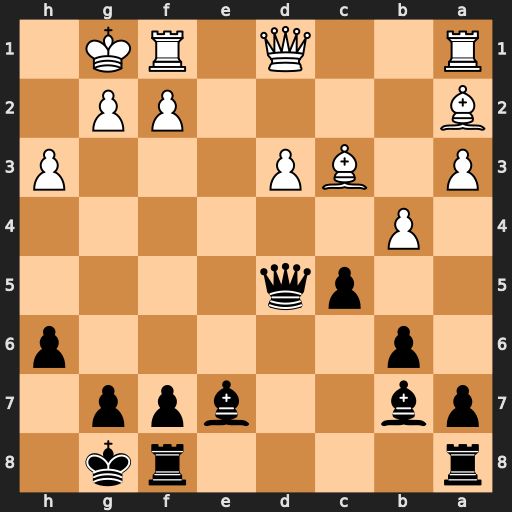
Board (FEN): r4rk1/pb2bpp1/1p5p/2pq4/1P6/P1BP3P/B4PP1/R2Q1RK1
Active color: b
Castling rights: -
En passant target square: -
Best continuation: Qxg2#